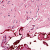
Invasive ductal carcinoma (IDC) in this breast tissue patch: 0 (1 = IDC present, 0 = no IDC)